Question: I have a series of data that indicates how long ago a certain type of DNA element was active in the genome. It might look something like this:
'''
data.df <- data.frame(name=c("type1", "type1", "type1", "type2", "type2", "type2"),
active=c(9,11,10,21,21,18))
'''
So there are three 'type1' elements active approximately 10 years ago and three type 2 elements active 20 years ago.
I've created a stacked density plot using ggplot2 to get a distribution of when each element was active, something like this:
'''
ggplot(data.df, aes(x=active)) + geom_density(position="stack", aes(fill=name))
'''

I have information for the relative abundances of these elements, and I would like to multiply the height of each elements density by that number. This would end up giving me The actual abundance of activity of these elements in the genome, rather than just a distribution of their activity.
So my question boils down to: How do I transform/multiply the height of each element type's density by some factor, depending on group? For example, if I had 1000 type one elements in the genome and only 3 type 2 elements, the stacked density plot would be dominated by type 1, and you'd hardly see the curve associated with type 2.
I hope this makes sense. Thanks in advance!
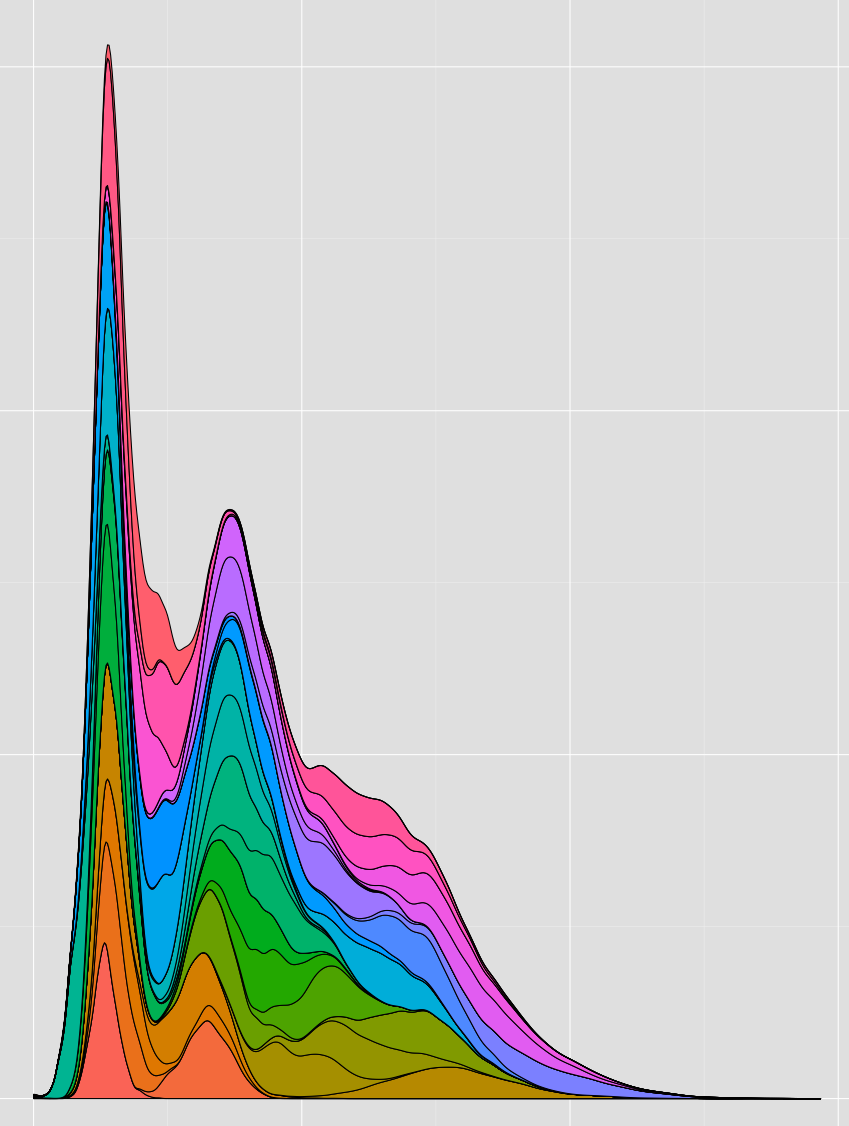
Answer: I am not sure if I have understood your question correctly, but is this what you want?
'''
ggplot(data.df)
+geom_density(aes(x=active,y=..scaled..,fill=name),position="stack")
'''
'ggplot2''s help under 'stat_density' says that 'scaled' gives the "density estimate, scaled to maximum of 1".
Alternatively, you could also add a weight column (e.g., 'wght') to your 'data.frame', use the 'weight' argument in 'geom_density' and ignore the warning message
'''
data.df=data.frame(name=c("type1","type1","type1","type1","type1","type1","type2", "type2","type2"),active=c(1.1,1,1,1,1,1,17.1,17,17),stringsAsFactors =FALSE)
data.df=within(data.df,wght<-c(rep(1/6,6),rep(4/9,3)))
ggplot(data.df)+
geom_density(aes(x=active,y=(..density..),fill=name,weight=wght),position="stack")
'''
However, I do not exactly know how 'geom_density' handles weights that do not sum up to 1.